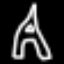
Label: The Eiffel Tower